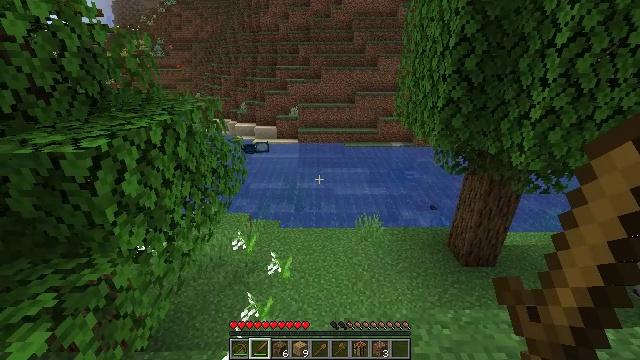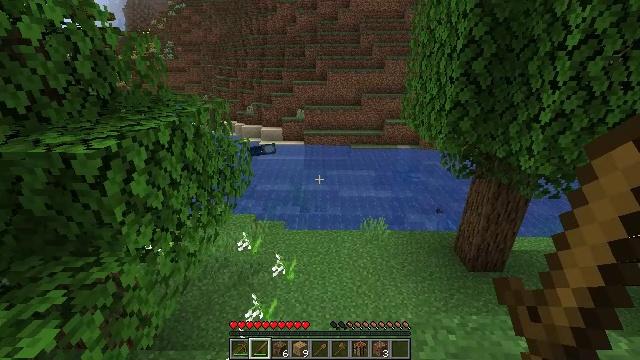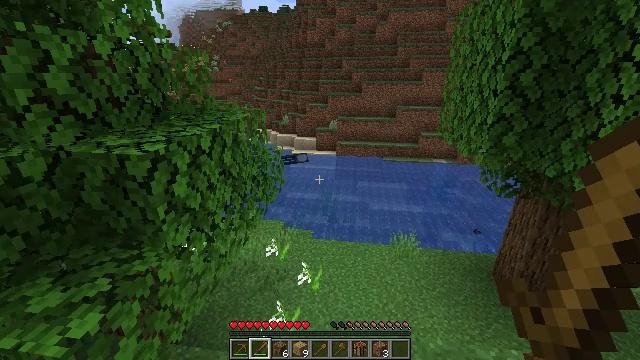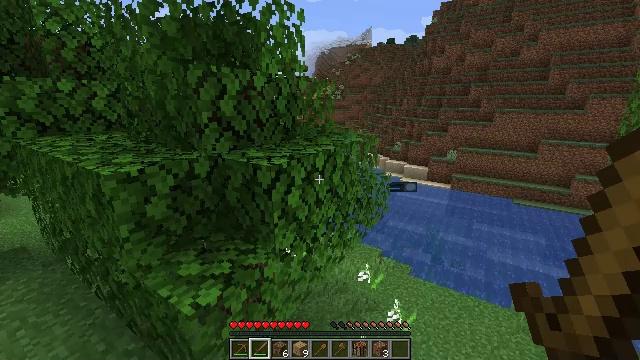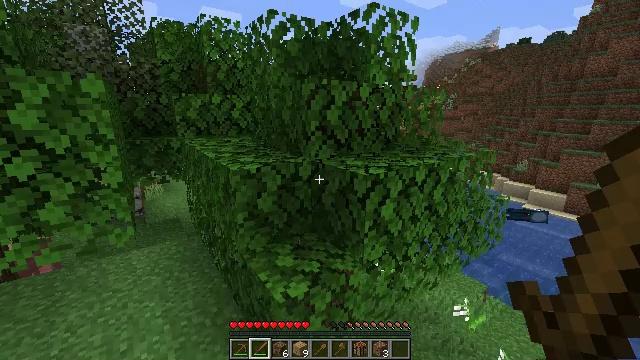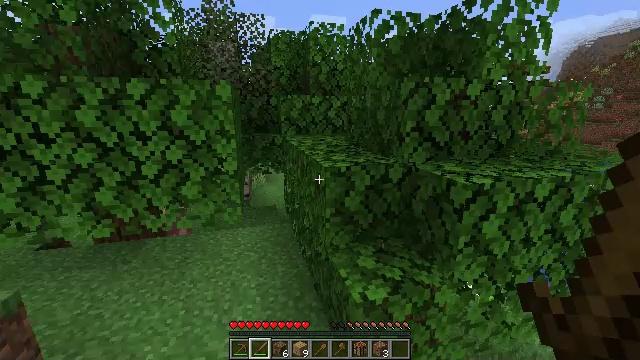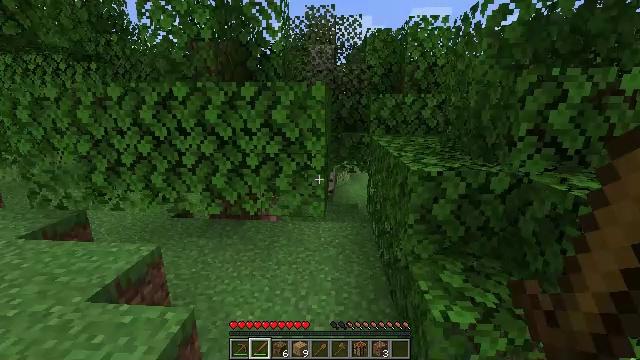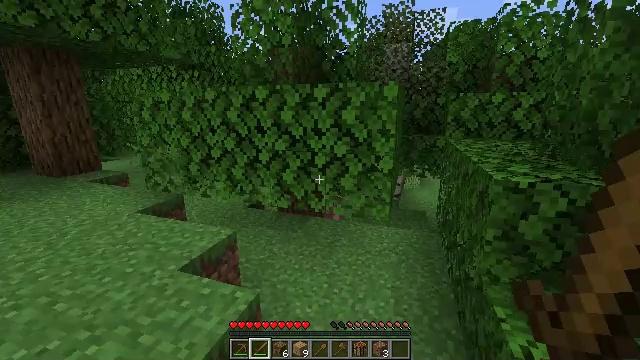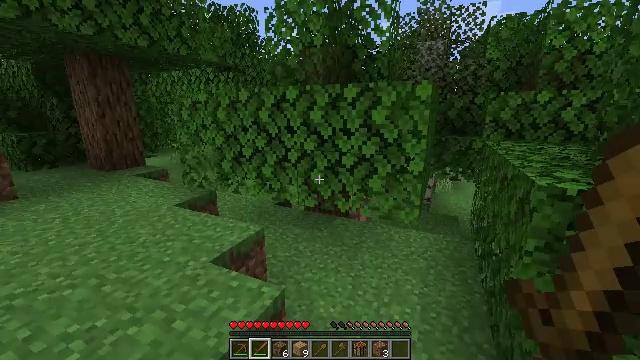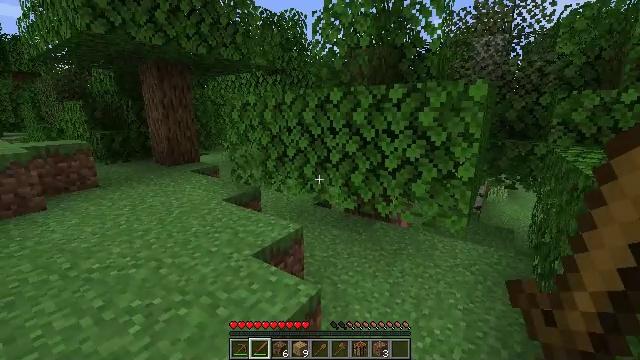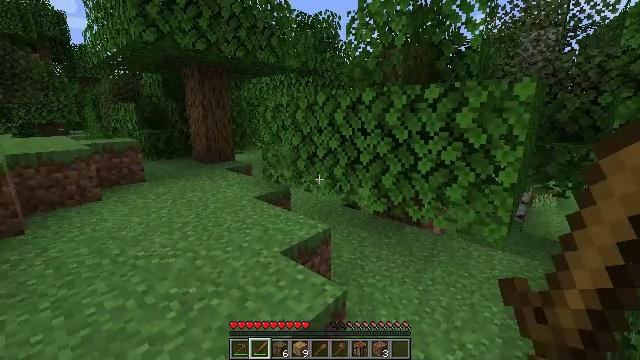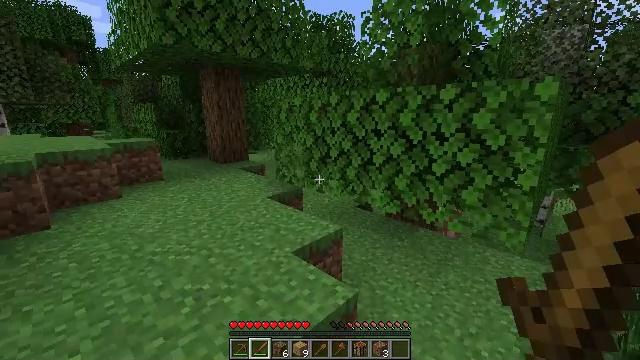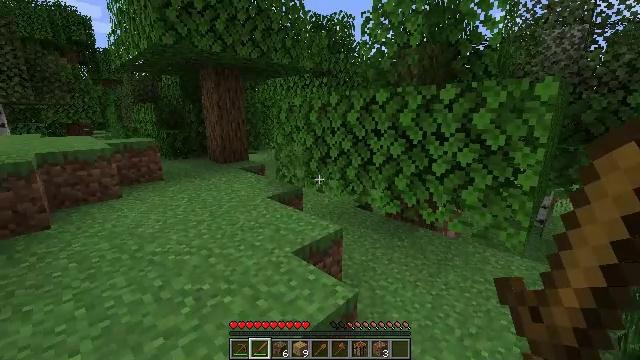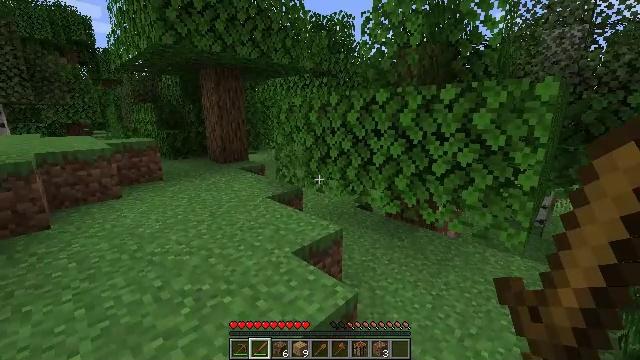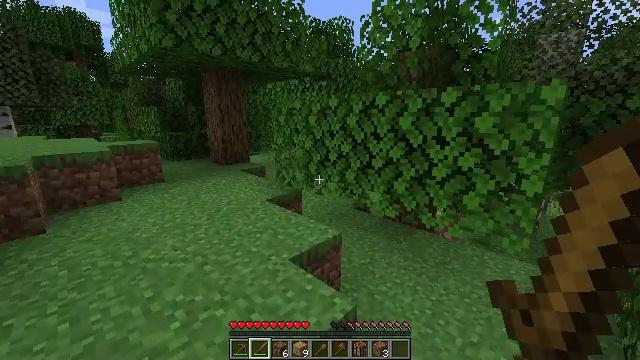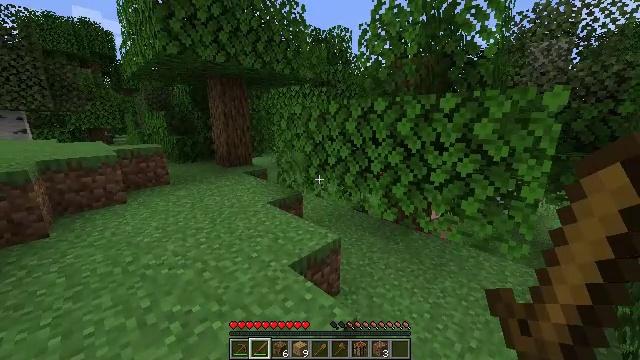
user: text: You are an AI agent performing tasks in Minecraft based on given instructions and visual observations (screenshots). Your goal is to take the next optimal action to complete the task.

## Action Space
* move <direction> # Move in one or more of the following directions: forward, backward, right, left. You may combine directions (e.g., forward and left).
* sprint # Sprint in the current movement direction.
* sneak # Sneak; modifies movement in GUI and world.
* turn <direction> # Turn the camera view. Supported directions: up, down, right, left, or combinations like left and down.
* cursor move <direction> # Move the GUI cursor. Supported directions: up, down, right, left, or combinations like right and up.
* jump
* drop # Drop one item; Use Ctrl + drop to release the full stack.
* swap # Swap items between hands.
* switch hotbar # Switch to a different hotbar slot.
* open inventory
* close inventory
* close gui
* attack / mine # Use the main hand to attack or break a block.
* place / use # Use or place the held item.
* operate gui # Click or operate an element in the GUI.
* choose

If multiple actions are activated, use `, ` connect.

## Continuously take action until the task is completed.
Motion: motion action
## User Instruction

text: Dig up the grass block for dirt.
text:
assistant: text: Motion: turn left
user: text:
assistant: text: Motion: turn left and up
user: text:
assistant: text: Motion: turn left and up
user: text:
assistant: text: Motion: turn left and up
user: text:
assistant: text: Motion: turn left
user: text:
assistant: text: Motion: turn left
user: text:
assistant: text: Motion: turn left
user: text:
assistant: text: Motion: turn left
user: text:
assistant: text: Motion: turn left
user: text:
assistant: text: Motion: turn left
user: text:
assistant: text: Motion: sprint, turn left
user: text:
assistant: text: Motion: sprint
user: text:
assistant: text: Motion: move forward, sprint
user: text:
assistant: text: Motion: move forward, sprint
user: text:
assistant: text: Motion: move forward, sprint
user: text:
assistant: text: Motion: move forward, sprint
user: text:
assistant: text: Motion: move forward, sprint
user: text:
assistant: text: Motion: move forward, sprint, turn left
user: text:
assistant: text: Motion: move forward, sprint, turn left
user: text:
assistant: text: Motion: move forward, sprint, turn left
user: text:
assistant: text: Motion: move forward, sprint, turn left
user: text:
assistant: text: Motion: move forward, sprint
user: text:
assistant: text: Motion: move forward, sprint, turn left
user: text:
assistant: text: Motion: move forward, sprint, turn left
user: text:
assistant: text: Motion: move forward, sprint
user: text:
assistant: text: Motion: move forward, sprint, turn left
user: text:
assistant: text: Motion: move forward, sprint, turn left
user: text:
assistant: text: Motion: move forward, sprint
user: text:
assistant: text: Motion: move forward, sprint
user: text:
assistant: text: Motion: move forward, sprint